Field crop: maize
Growth stage: 2
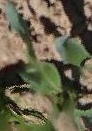
Species: maize